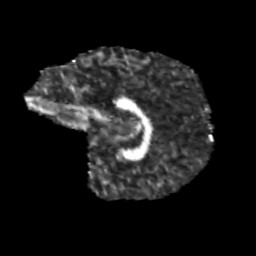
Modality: FA
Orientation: sagittal
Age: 10
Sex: male
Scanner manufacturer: siemens
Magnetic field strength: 3 T
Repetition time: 3.8 s
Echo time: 0.07 s